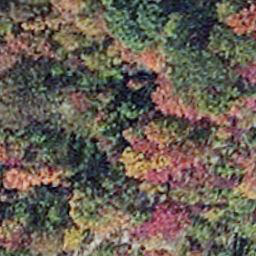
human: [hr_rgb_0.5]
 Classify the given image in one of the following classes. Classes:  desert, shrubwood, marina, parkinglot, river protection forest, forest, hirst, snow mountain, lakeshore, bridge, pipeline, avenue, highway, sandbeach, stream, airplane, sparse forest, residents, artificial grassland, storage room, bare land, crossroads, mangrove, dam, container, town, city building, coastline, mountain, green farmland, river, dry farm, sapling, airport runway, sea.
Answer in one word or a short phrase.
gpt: mangrove